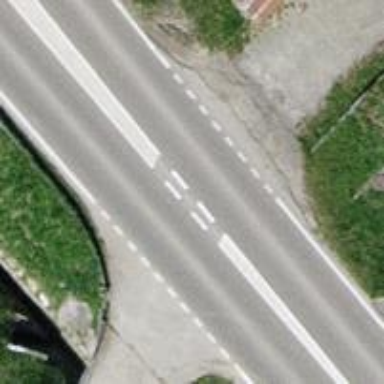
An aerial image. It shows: Well-maintained track road with grade 1 tracktype.